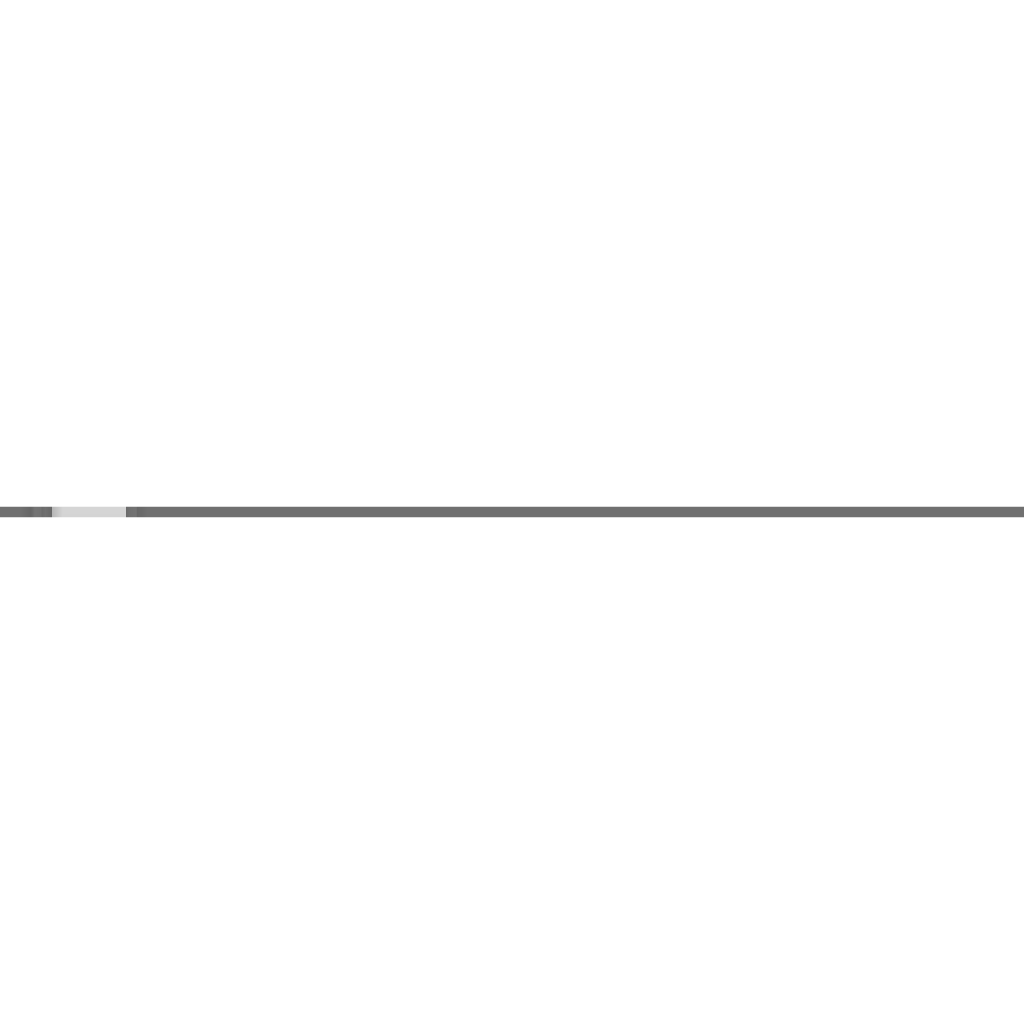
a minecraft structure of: Denver Broncos bad low quality